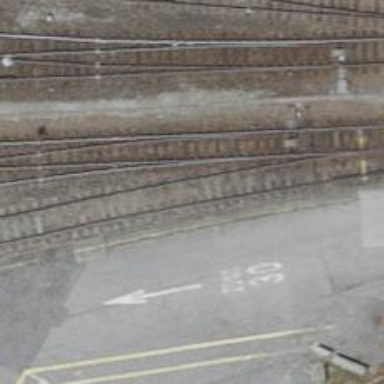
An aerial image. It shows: Single track railway in yard.